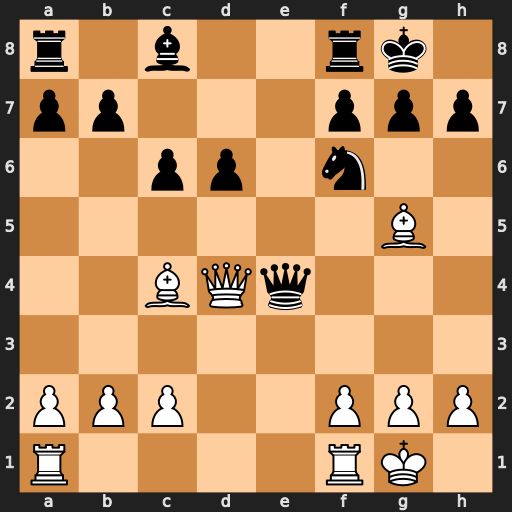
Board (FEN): r1b2rk1/pp3ppp/2pp1n2/6B1/2BQq3/8/PPP2PPP/R4RK1
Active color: w
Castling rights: -
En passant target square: -
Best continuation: Bxf6 Qxd4 Bxd4